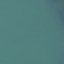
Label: SeaLake